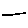
Label: line